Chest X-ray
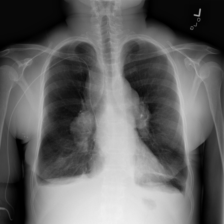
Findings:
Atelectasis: positive
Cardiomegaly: negative
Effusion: positive
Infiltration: negative
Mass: negative
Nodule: negative
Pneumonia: negative
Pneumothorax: negative
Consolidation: negative
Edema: negative
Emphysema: negative
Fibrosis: negative
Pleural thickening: negative
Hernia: negative